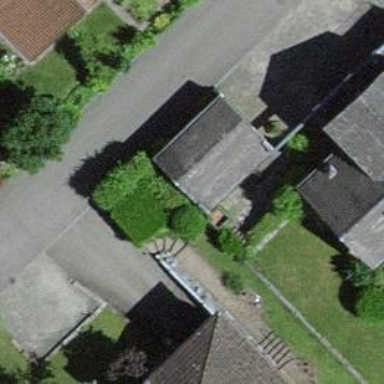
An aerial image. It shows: Garage building.